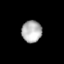
Tissue: lung
Cell type: Endothelial cells
Senescence score: 0.5793
Nuclear area (px): 433
Mean DAPI intensity: 177.032